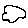
Label: cloud